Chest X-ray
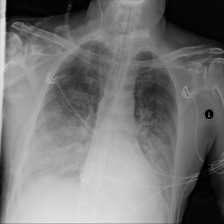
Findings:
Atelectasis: negative
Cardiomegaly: negative
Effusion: negative
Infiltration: positive
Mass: negative
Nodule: negative
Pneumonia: negative
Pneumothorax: negative
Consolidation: negative
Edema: negative
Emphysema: negative
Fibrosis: negative
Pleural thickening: negative
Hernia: negative